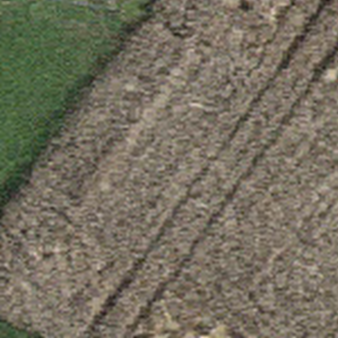
Label: other